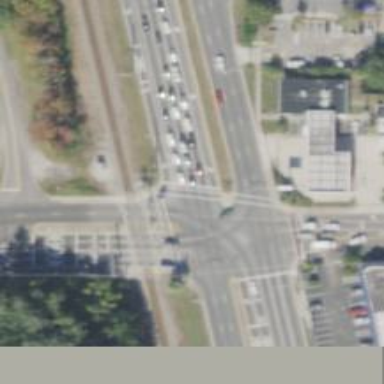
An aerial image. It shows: Marked crossing on the road.